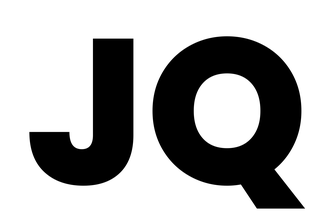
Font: Poppins-ExtraBold